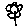
Label: flower